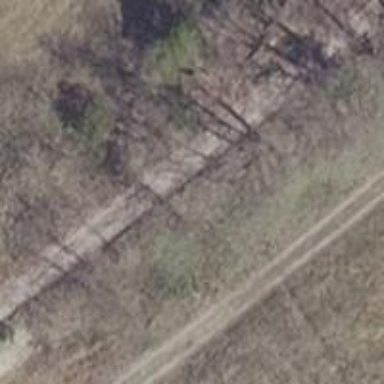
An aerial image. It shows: Row of deciduous broadleaved trees.